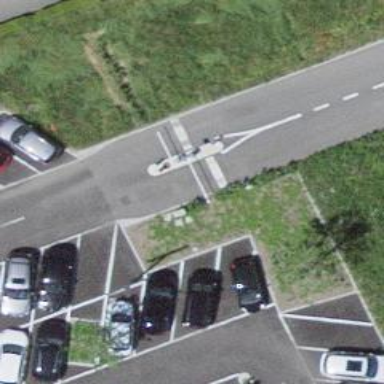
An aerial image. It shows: Lift gate barrier.